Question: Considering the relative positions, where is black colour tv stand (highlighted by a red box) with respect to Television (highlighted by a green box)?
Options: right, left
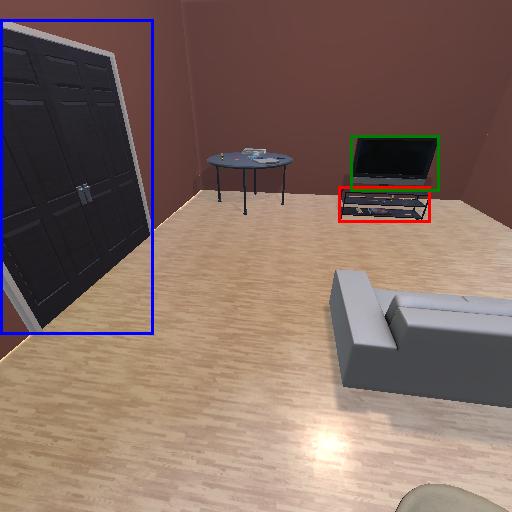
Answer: right